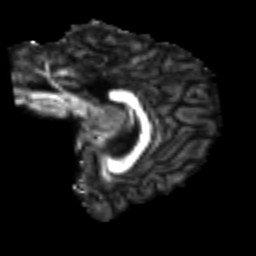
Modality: FA
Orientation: sagittal
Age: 26
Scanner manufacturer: siemens
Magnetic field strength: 3 T
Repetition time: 4.52 s
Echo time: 0.084 s